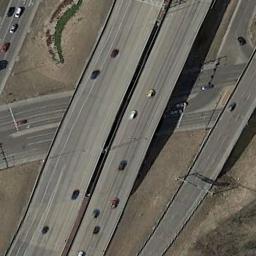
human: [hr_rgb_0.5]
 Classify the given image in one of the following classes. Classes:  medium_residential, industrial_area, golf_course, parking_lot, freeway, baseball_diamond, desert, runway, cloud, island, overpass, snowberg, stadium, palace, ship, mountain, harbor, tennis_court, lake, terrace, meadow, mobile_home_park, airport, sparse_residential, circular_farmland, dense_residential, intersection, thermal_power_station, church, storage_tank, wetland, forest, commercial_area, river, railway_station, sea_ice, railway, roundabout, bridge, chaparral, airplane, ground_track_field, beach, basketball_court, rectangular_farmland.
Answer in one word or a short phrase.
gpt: overpass